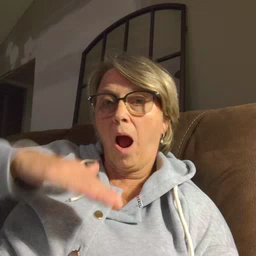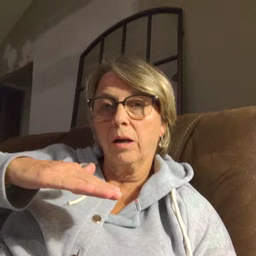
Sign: on